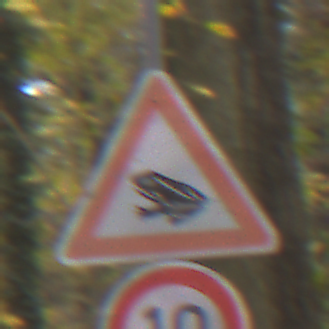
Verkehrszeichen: AmphibienwanderungRechts
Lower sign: Geschwindigkeit10
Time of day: MorningAfternoon
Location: Outdoor (Nature)
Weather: Overcast
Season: Autumn
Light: Natural